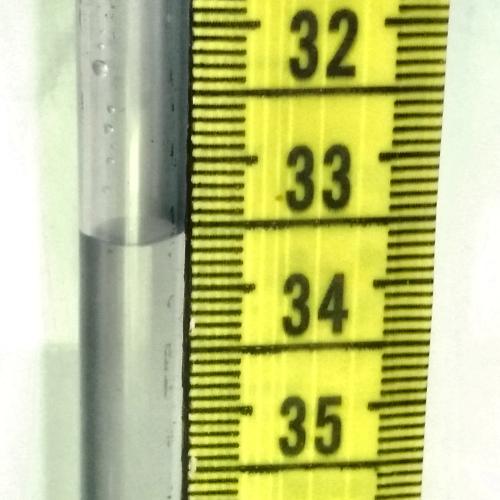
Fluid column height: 33.6 cm